Question: I need a table like in the picture . I've tried it but I can't do exactly what I want. Here is the code I've wrotten:
'''
<style type="text/css">
.tg {border-collapse:collapse;border-spacing:0;}
.tg td{font-family:Arial, sans-serif;font-size:14px;padding:10px 5px;border-style:solid;border-width:1px;overflow:hidden;word-break:normal;}
.tg th{font-family:Arial, sans-serif;font-size:14px;font-weight:normal;padding:10px 5px;border-style:solid;border-width:1px;overflow:hidden;word-break:normal;}
.tg .tg-yw4l{vertical-align:top}
</style>
<table class="tg">
<tr>
<th class="tg-yw4l" rowspan="2"></th>
<th class="tg-yw4l"></th>
<th class="tg-yw4l"></th>
</tr>
<tr>
<td class="tg-yw4l"></td>
<td class="tg-yw4l"></td>
</tr>
<tr>
<td class="tg-yw4l"></td>
<td class="tg-yw4l"></td>
<td class="tg-yw4l"></td>
</tr>
</table>
'''
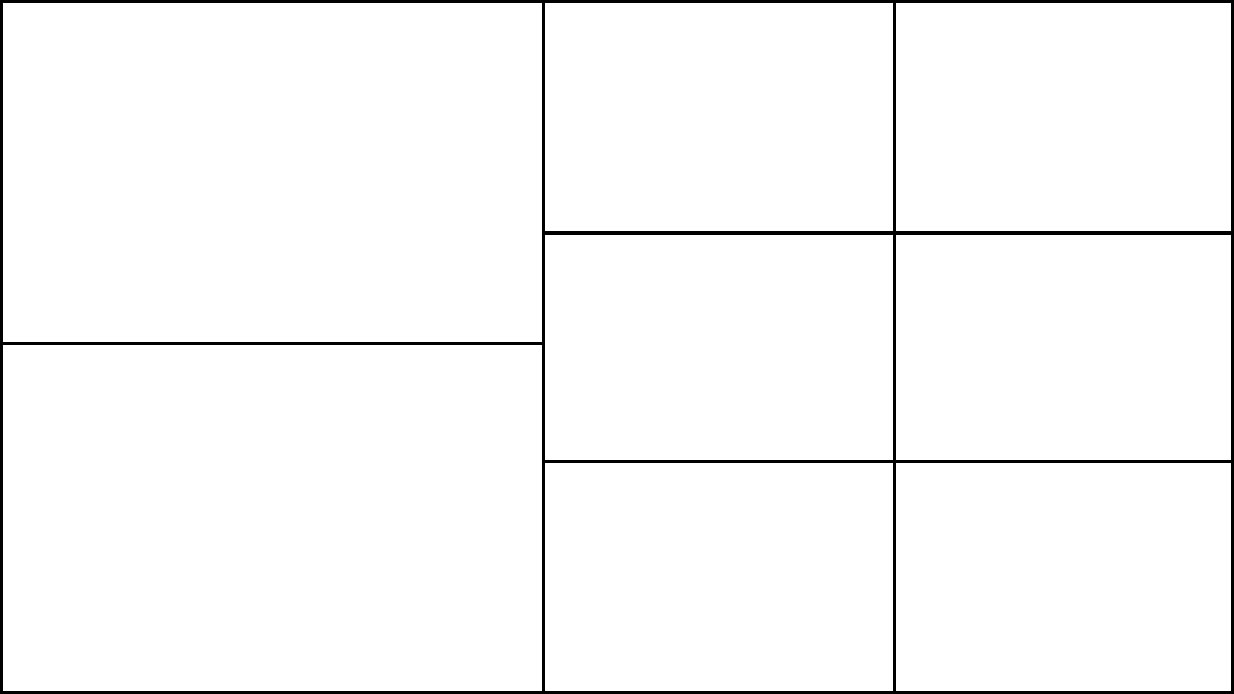
Answer: You would need to use a nested table to achieve your layout - if you insist on using tables
'''
table {
width: 100%;
border-collapse: collapse;
}
td, th {
border: 1px solid #000;
border-collapse: collapse;
text-align: center;
}
.tg {
height: 400px;
}
.tg table {
height: 100%;
}
'''
'''
<table class="tg">
<tr>
<th class="tg-yw4l no-pad" rowspan="3">
<table>
<tr>
<td>td</td>
</tr>
<tr>
<td>td</td>
</tr>
</table>
</th>
<th class="tg-yw4l">th</th>
<th class="tg-yw4l">th</th>
</tr>
<tr>
<td class="tg-yw4l">td</td>
<td class="tg-yw4l">td</td>
</tr>
<tr>
<td class="tg-yw4l">td</td>
<td class="tg-yw4l">td</td>
</tr>
</table>
'''